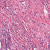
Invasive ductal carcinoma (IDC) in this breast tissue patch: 1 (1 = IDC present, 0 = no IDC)